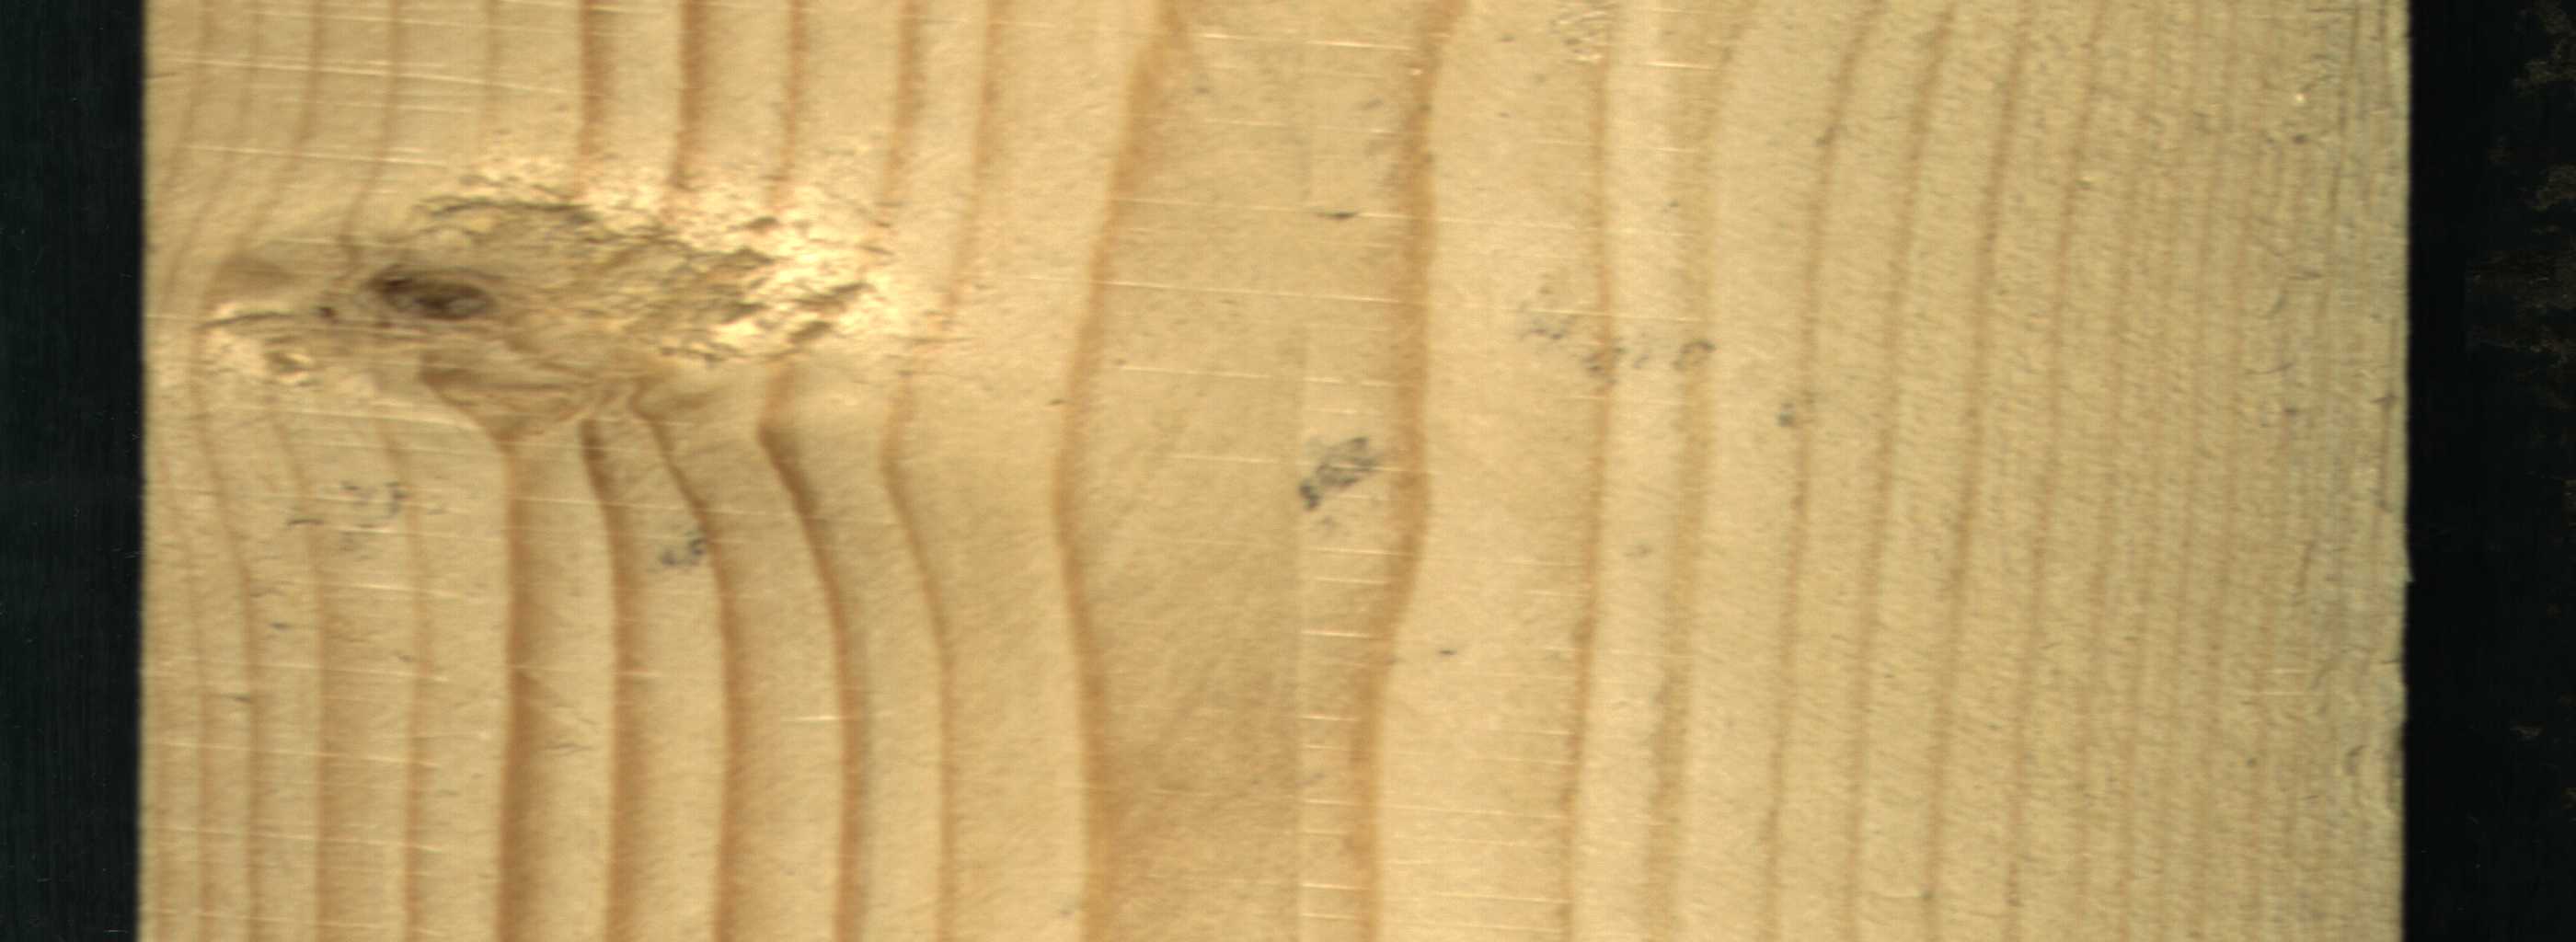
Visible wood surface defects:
Live_Knot